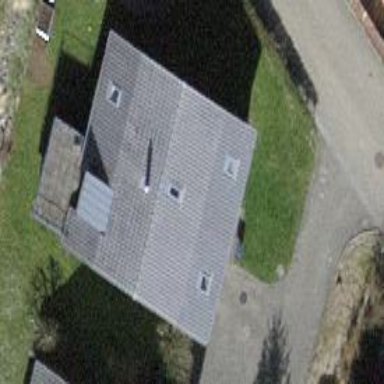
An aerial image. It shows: House with gambrel roof.